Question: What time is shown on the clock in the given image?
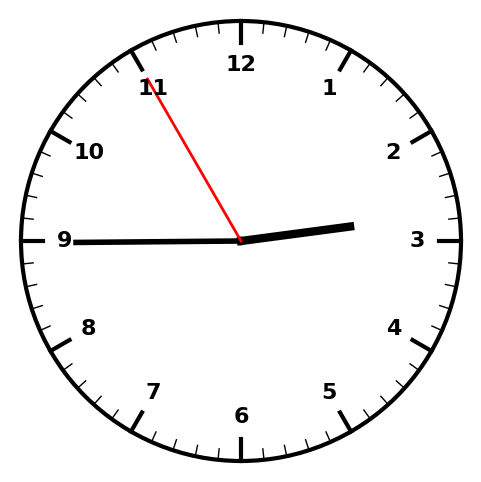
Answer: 02:44:55